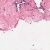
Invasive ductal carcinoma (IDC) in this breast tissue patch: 0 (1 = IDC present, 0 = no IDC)